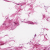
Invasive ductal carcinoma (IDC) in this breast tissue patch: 0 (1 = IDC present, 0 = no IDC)